Question: I have 100 items, from items 1 to items 100. I only want to display 5 items each time and when the user click on the down button once, it will display from item 2 to 6. When I click again, it will display from item 3 to 7.
I was thinking to reset the whole datagridview and redraw it once the arrow is clicked. But I am worried it is too slow. Is there a more suitable control for this application?

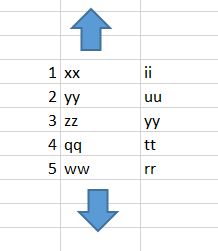
Answer: Having 100 item in a DataGrid is ok IMHO.
However, if you want the fastest possible solution, I suggest you to use a ListView with the VirtualMode enabled.